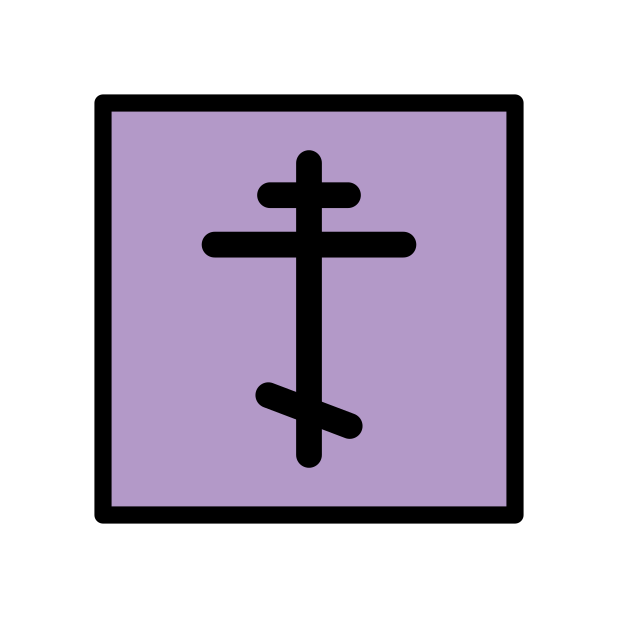
orthodox cross